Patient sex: M
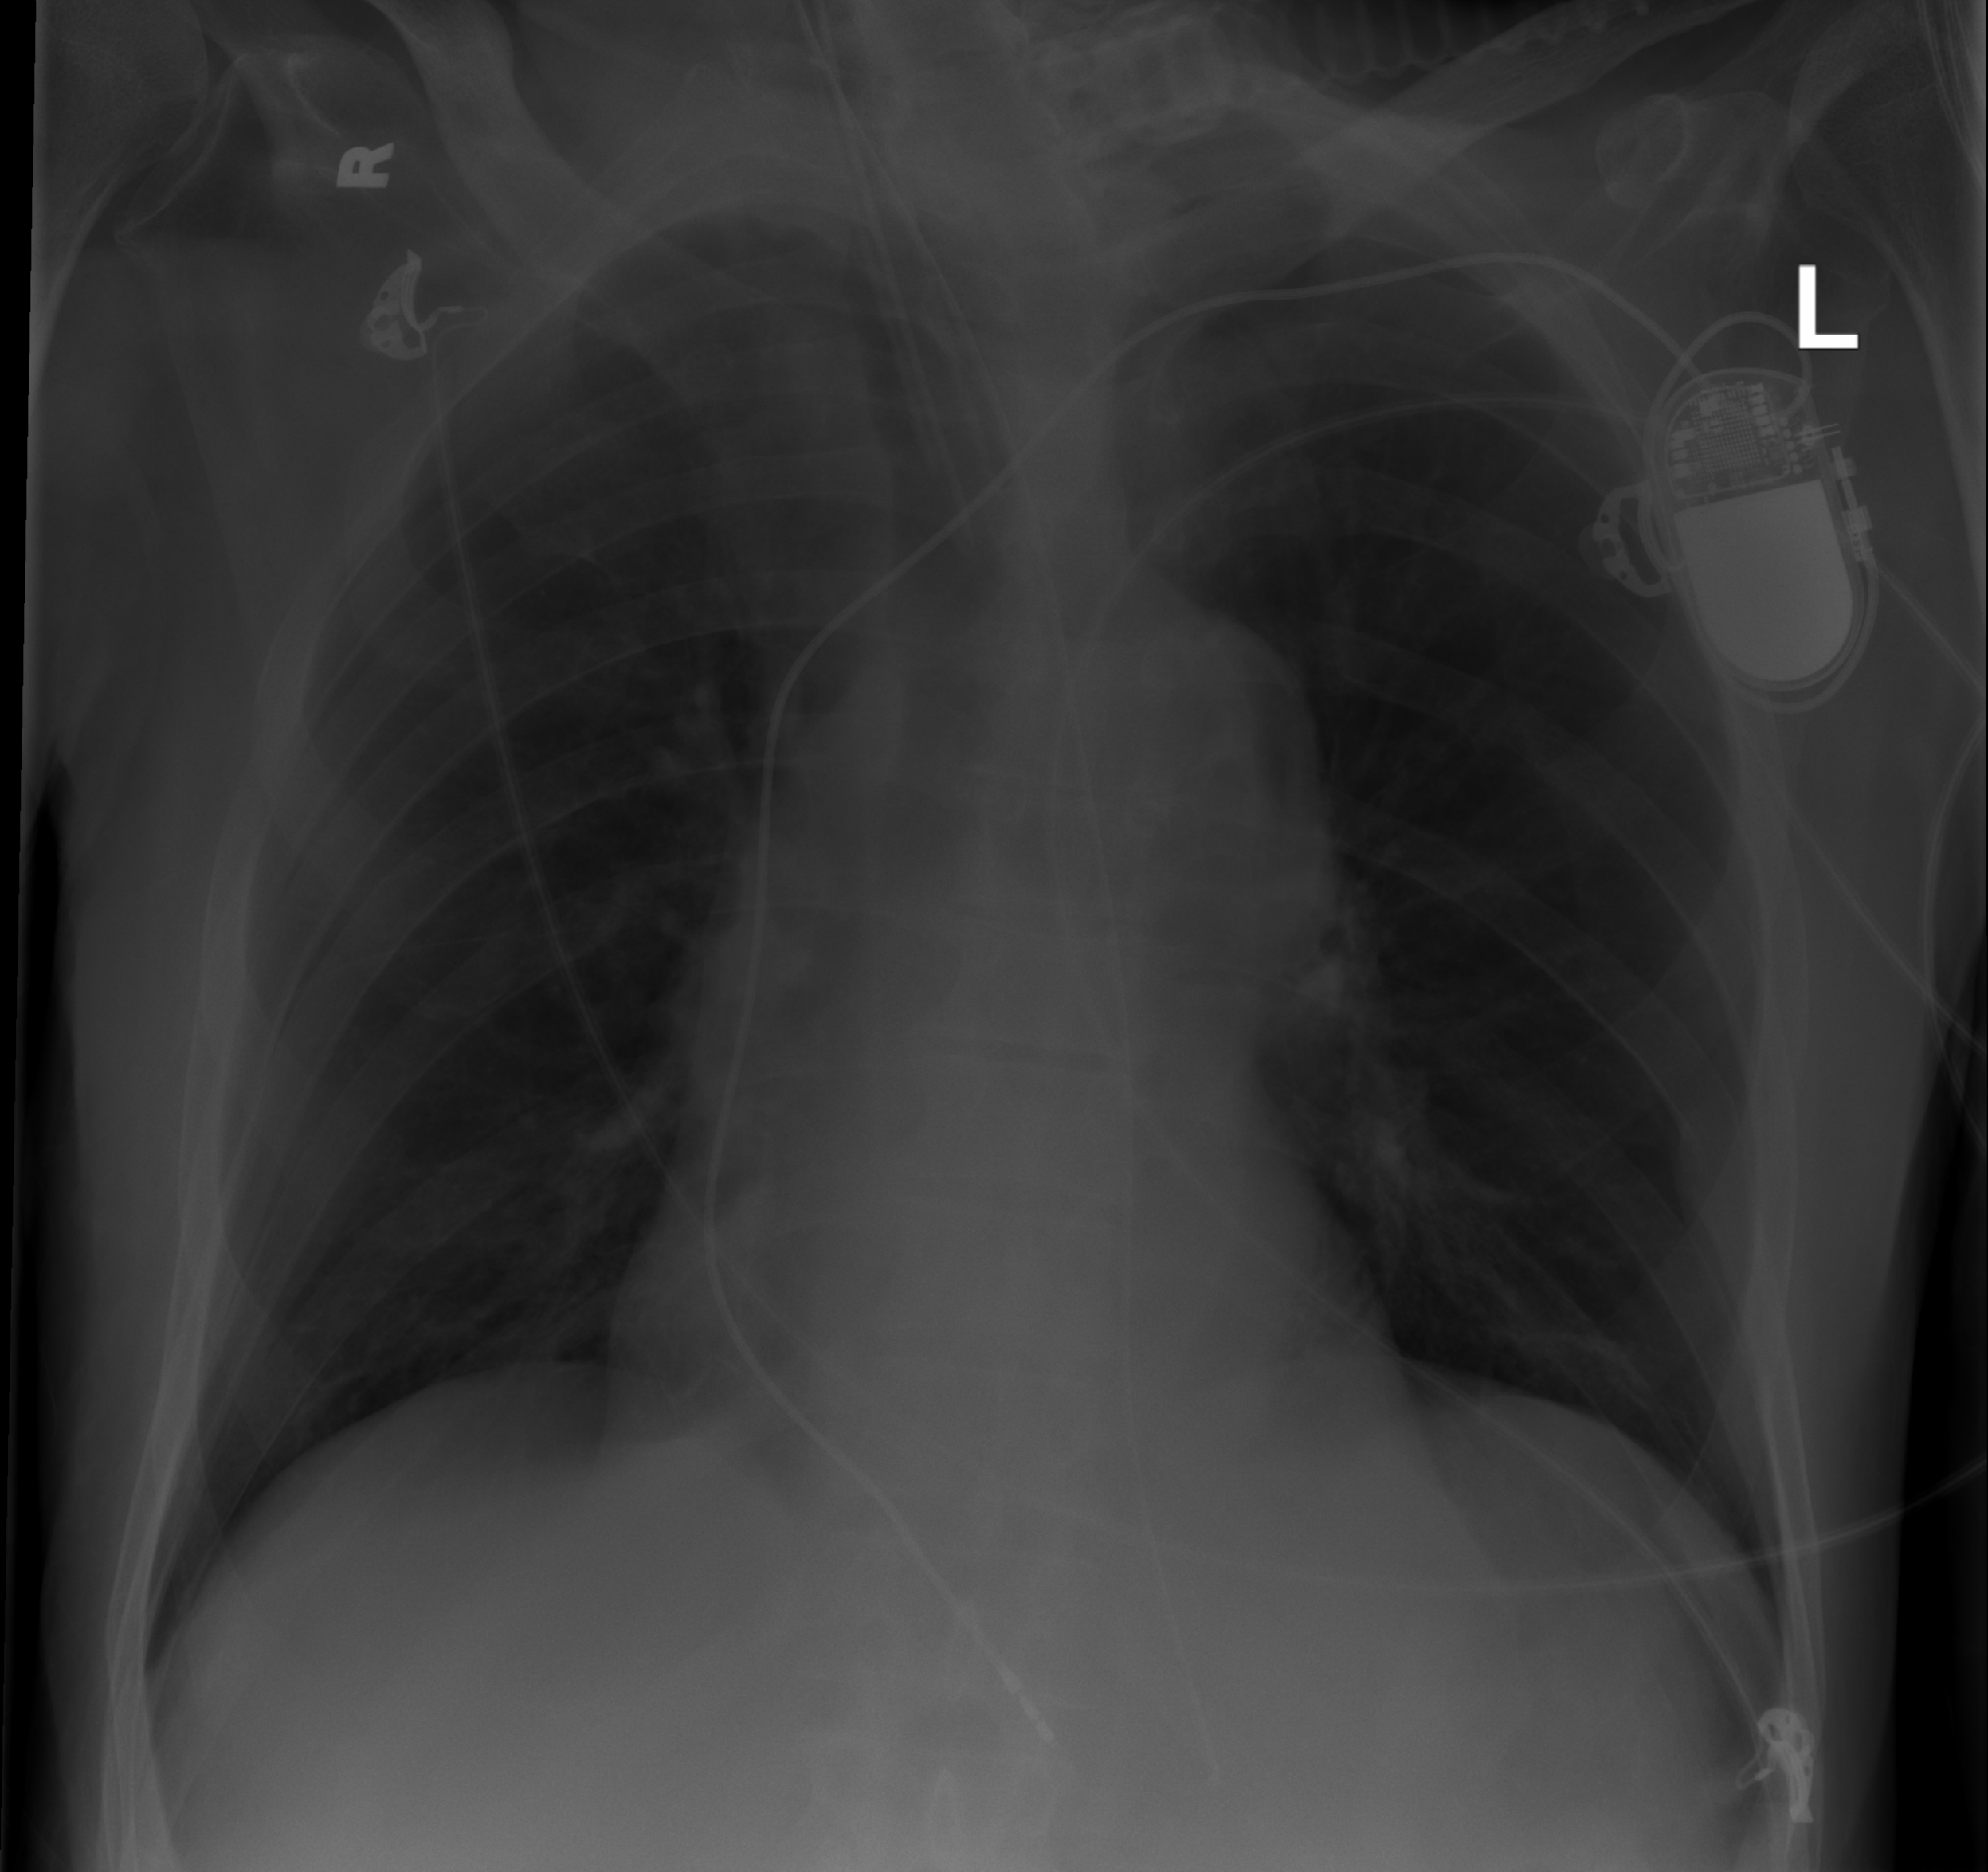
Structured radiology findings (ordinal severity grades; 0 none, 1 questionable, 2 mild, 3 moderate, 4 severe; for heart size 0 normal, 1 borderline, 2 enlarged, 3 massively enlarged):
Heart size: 0
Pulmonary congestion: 0
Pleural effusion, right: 0
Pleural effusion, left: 0
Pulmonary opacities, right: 0
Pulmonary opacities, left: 0
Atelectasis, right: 0
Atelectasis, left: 1